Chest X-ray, PA view. Patient: 50 years old, sex F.
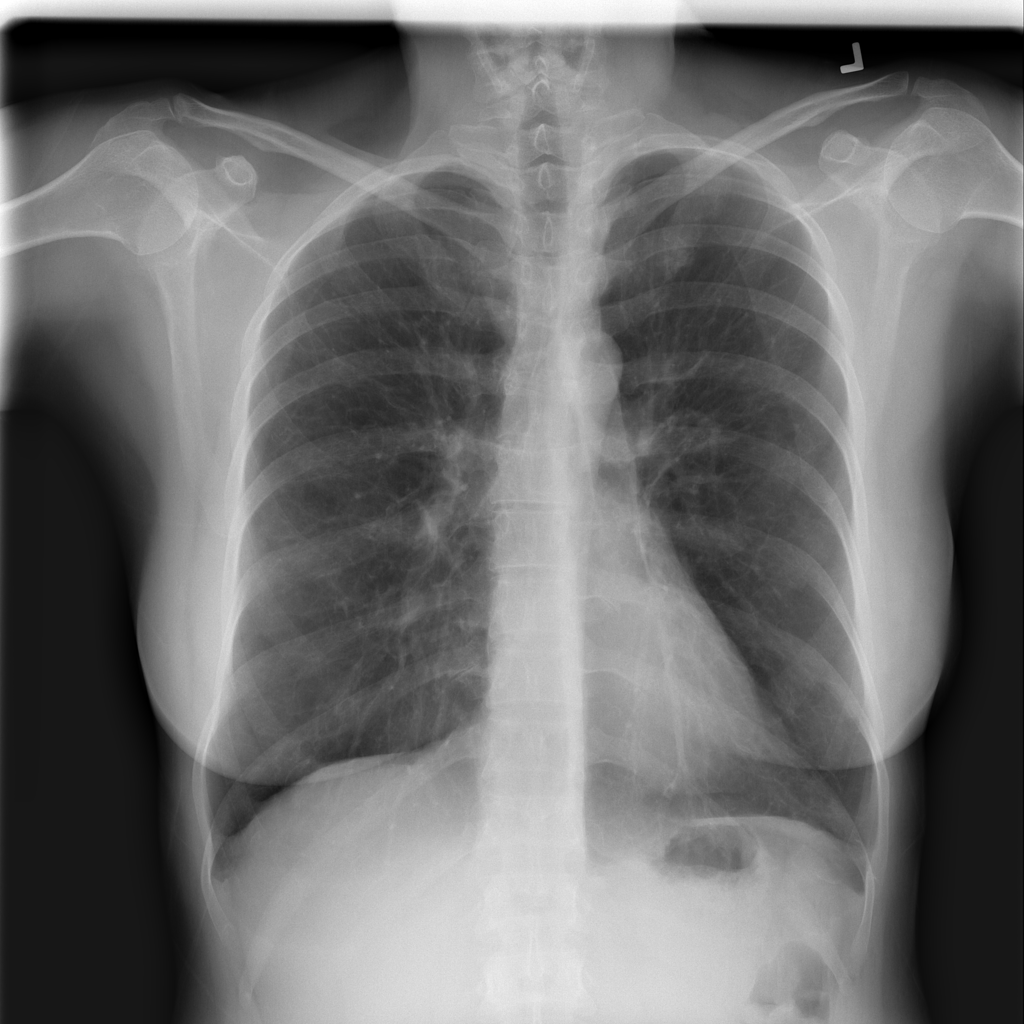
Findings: No Finding